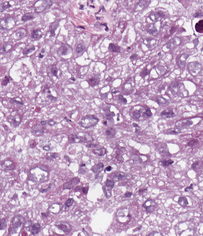
Tumor epithelial tissue: yes
Tumor-associated stroma tissue: no
Normal tissue: no